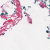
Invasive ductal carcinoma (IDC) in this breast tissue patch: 0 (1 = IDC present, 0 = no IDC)